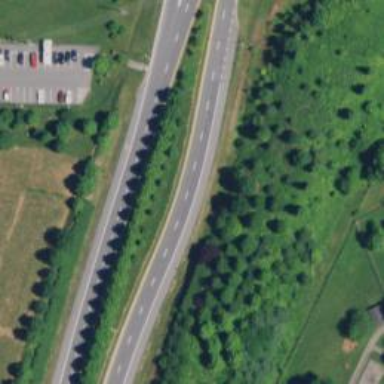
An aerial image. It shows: Expressway with asphalt surface classified as trunk highway.